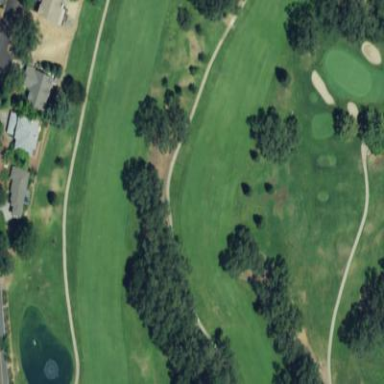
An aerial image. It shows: Golf fairway surrounded by grass.